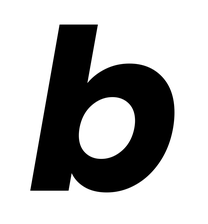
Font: Poppins-BoldItalic